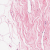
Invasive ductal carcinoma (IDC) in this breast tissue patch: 0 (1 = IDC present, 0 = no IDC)